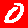
Digit: 0